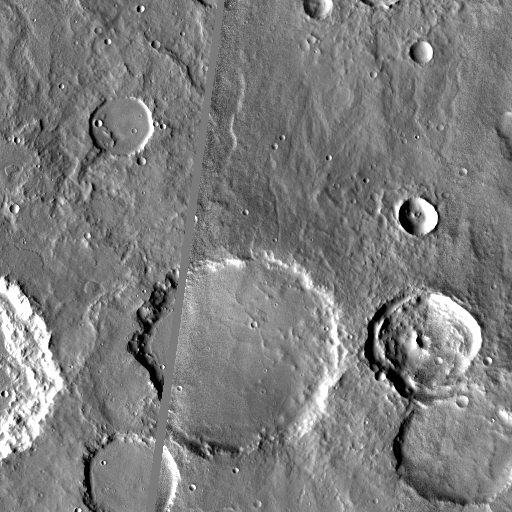
Crater classes present: Background, Other, Layered, Buried, Secondary